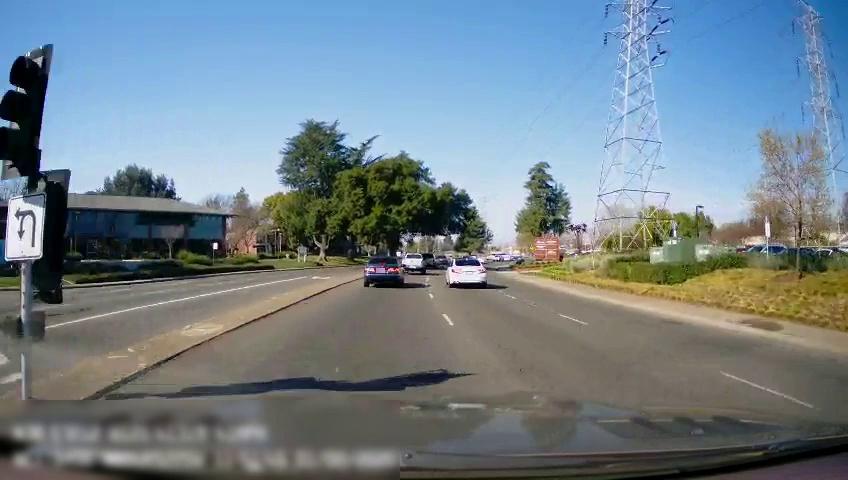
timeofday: Day
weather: Sunny
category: Drivable Space
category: Drivable Space
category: Vehicles | Car
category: Vehicles | SUV
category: Vehicles | Truck
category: Vehicles | SUV
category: Lanes | Current Lane
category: Lanes | Alternate Lane
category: Lanes | Opposite Lane
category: Traffic | Lights
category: Traffic | Signs
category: Traffic | Signs